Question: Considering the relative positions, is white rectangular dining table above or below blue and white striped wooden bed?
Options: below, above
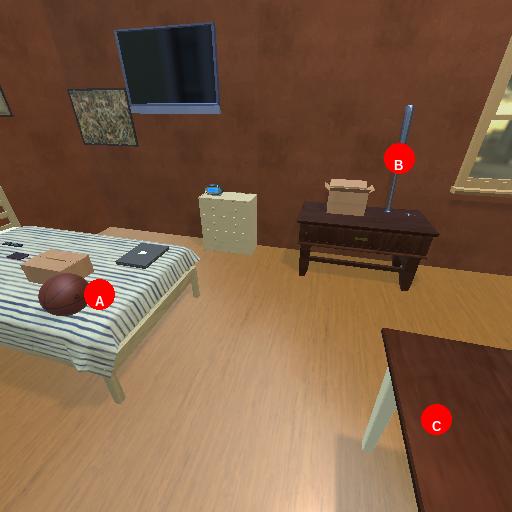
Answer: below